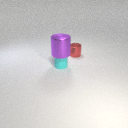
small red metal cylinder behind small cyan rubber cylinder